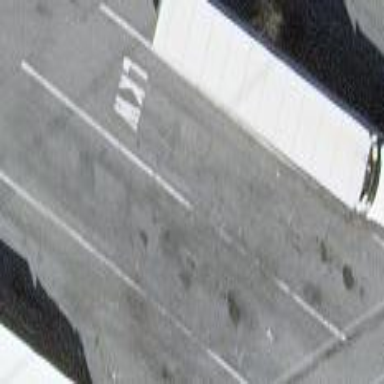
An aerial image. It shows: Asphalt parking area designated for heavy goods vehicles.